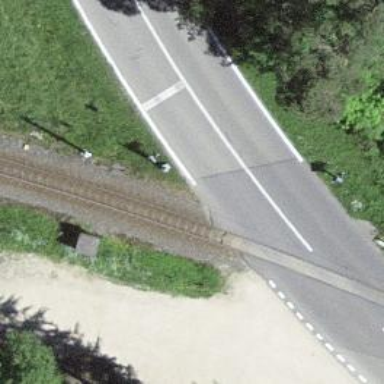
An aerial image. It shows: Railway crossing.